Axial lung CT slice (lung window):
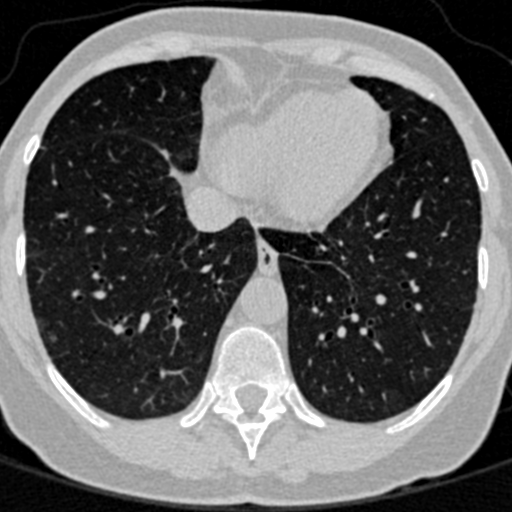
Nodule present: no